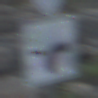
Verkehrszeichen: VerlaufVorfahrtsstrasse9
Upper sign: Vorfahrtsstrasse
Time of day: SunriseSunset
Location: Outdoor (Nature)
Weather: PartlyCloudy
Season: NotSpecified
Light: Natural